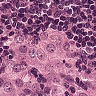
Metastatic tissue present: yes